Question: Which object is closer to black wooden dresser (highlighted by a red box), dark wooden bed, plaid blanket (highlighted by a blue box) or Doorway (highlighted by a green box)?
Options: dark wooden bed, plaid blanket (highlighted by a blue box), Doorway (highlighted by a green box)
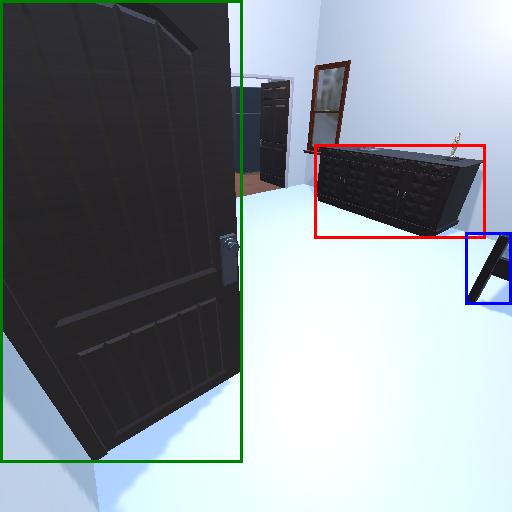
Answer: dark wooden bed, plaid blanket (highlighted by a blue box)